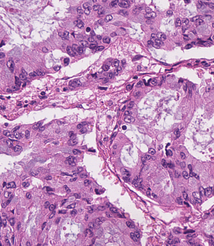
Tumor epithelial tissue: yes
Tumor-associated stroma tissue: yes
Normal tissue: no